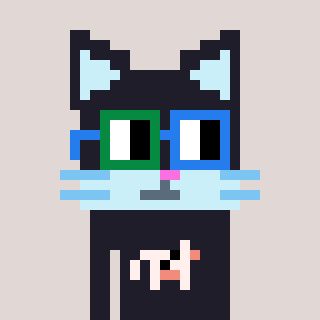
a pixel art character with square green and blue glasses, a cat-shaped head and a grayscale-colored body on a warm background